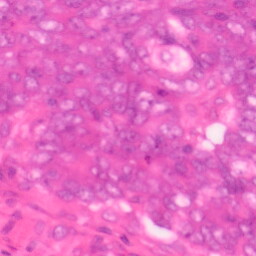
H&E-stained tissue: Colon